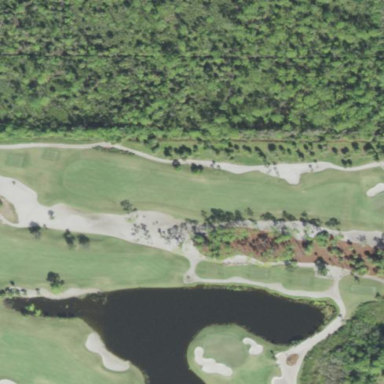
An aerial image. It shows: Area of rough grass used for golf.